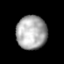
Tissue: prostate
Cell type: Epithelial cells
Senescence score: 0.2904
Nuclear area (px): 1010
Mean DAPI intensity: 169.844